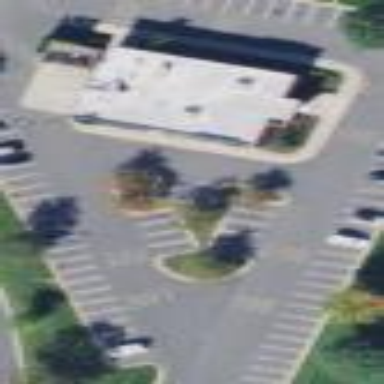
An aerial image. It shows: Road serving as parking aisle.